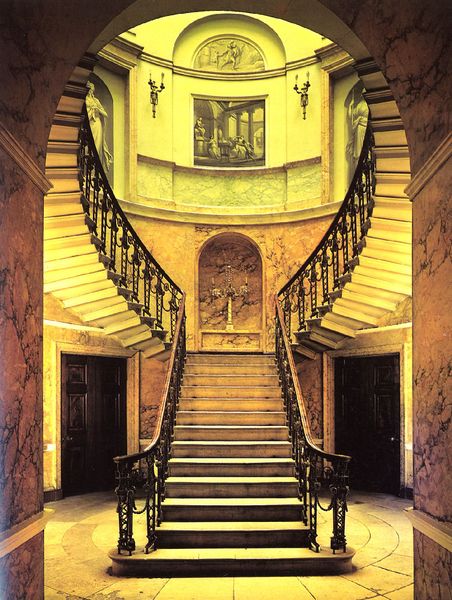
Titel: London, Portman Square
Standort: London (EU - GB)
Schlagwörter: licht, marmor, gebäude, schloss, architektur, figur, rund, bilder, bogen, türen, treppe, leuchter, aufgang, geländer, stufen, foto, nische, kreuz, balustrade, fliesen, treppenhaus, absatz, zugtüren